Current action and preconditions to check: trajectory_clear

Your task: For each precondition in the list above, predict whether it will hold at this action.

Consider the current scene as observed from the mobile robot's camera, and analyze the predicted future states of all dynamic agents (e.g., people, animals, vehicles, or any moving entities) within the NEXT SECOND.

IMPORTANT: Only answer "very likely" if you are absolutely certain—based on strong, clear evidence—that a dynamic agent will violate the precondition in the predicted future state. Do NOT answer "very likely" for unlikely, ambiguous, or low-probability risks.

Ask yourself for each precondition: Is there a high probability, with clear and convincing evidence, that the predicted future states of any dynamic agent will interfere with the predicted future state of the currently executing action within the NEXT SECOND, causing that precondition to fail?

Assess the risk level based on these predictions. Use "likely" or "very likely" if motions create a clear risk of interference.

Use "neutral" or "improbable" if agents are nearby but their predicted paths are clearly diverging or non-conflicting.

Failure Risk Categories: "very improbable", "improbable", "neutral", "likely", "very likely"

Answer Format: Output ONLY the probability_of_failure value from these categories: "very improbable", "improbable", "neutral", "likely", "very likely"

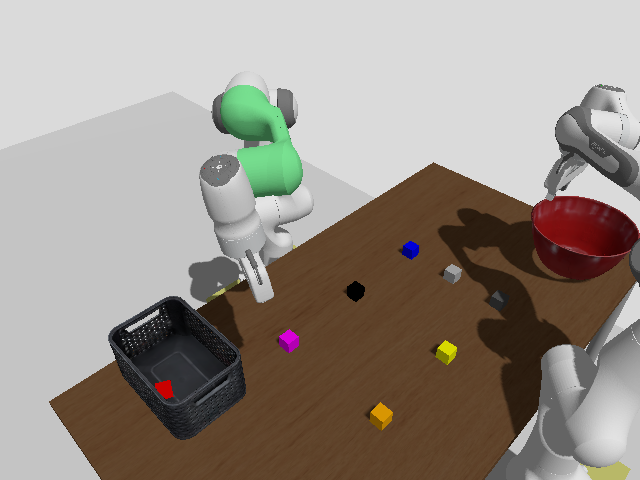

Answer: very improbable